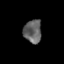
Tissue: prostate
Cell type: T cells
Senescence score: 0.3553
Nuclear area (px): 404
Mean DAPI intensity: 98.733